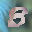
Label: 8